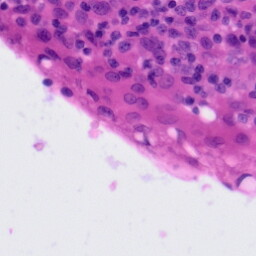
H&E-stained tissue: Tonsil